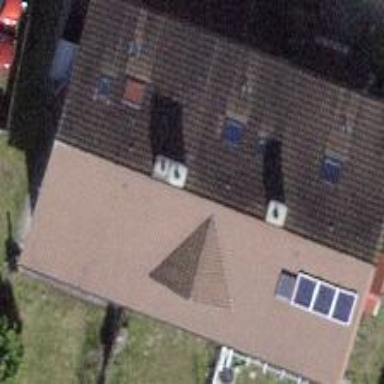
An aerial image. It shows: Gabled roof apartments building.